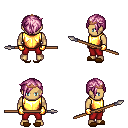
a pixel art fantasy rpg character, male body template, human, tanned skin, gold chest armor, red pants, pink pixie cut hairstyle, bronze tiara, gold gloves, brown slippers, spear, four views (front, back, left, right), 2x2 character sprite sheet, small pixel art, hard edges, no anti-aliasing